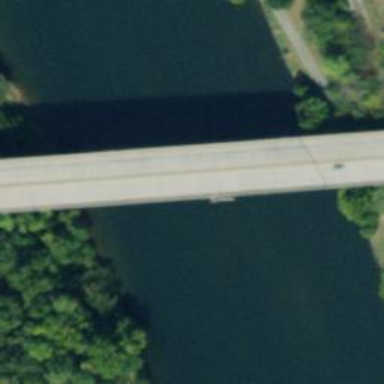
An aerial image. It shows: Bridge on motorway expressway.